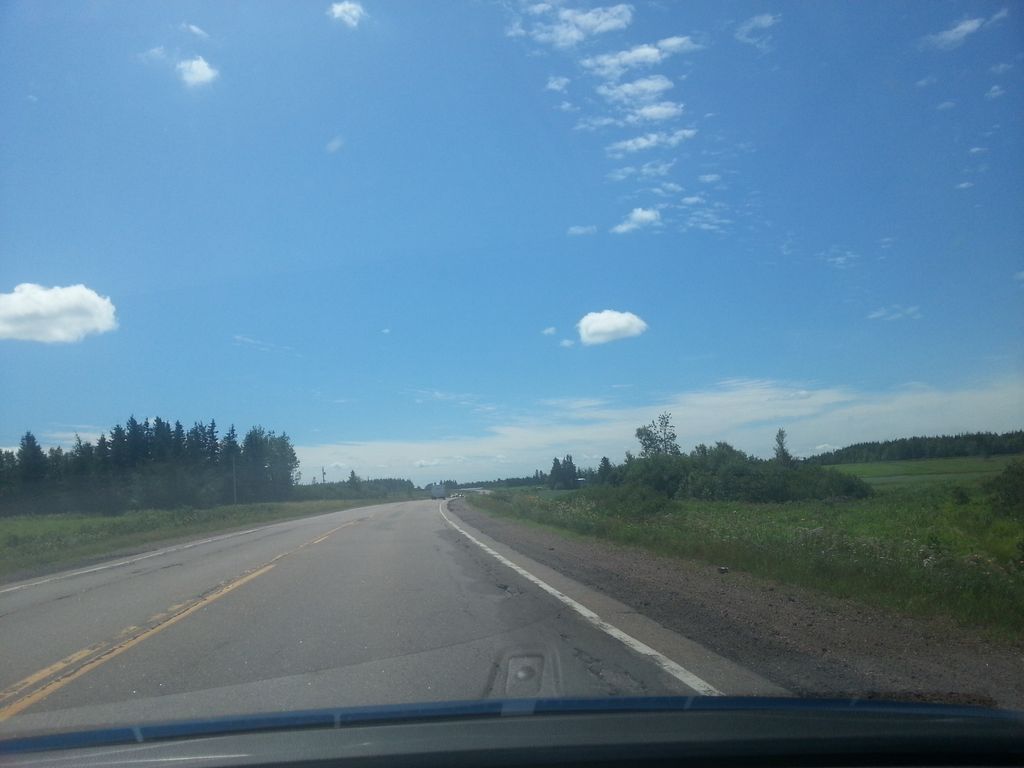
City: charlottetown